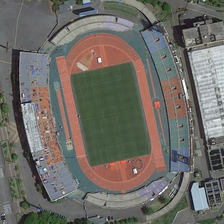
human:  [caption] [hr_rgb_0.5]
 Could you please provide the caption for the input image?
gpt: some green trees are around a stadium .

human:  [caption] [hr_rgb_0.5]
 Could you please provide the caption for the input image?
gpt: some green trees are around a stadium .

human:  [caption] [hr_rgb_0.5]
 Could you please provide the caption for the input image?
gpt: some green trees are around a stadium .

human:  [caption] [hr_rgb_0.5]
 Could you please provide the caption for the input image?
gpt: some green trees are around a stadium .

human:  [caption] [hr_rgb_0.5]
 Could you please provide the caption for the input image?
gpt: some green trees are around a stadium .